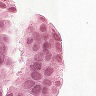
Metastatic tissue present: yes